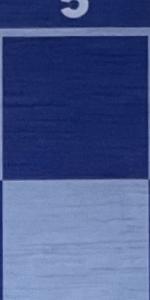
Label: Empty